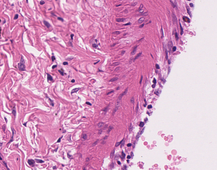
Tumor epithelial tissue: no
Tumor-associated stroma tissue: yes
Normal tissue: no